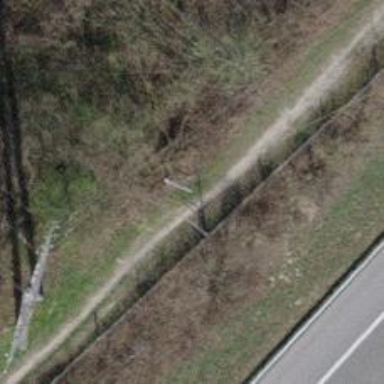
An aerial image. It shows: Cycle barrier.